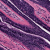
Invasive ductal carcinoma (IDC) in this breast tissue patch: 0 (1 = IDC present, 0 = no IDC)